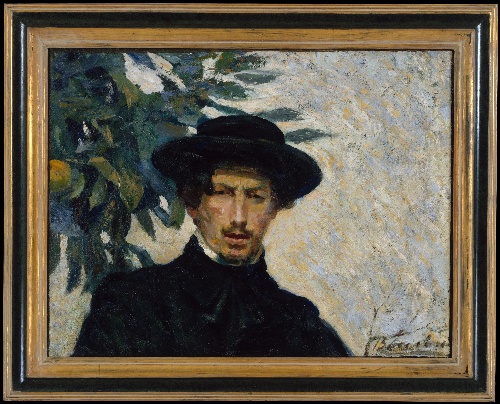
Title: Self-Portrait
Artist: Umberto Boccioni
Artist bio: Italian, Reggio 1882–1916 Sorte
Date: 1905
Object type: Painting
Classification: Paintings
Medium: Oil on canvas
Dimensions: 20 1/4 x 27 in. (51.4 x 68.6 cm)
Department: Modern and Contemporary Art
Credit line: Bequest of Lydia Winston Malbin, 1989
Accession year: 1990
Repository: Metropolitan Museum of Art, New York, NY
Tags: Men|Self-portraits